Aerial crown-view tile of a tropical tree (Barro Colorado Island, Panama), acquired 20250818:
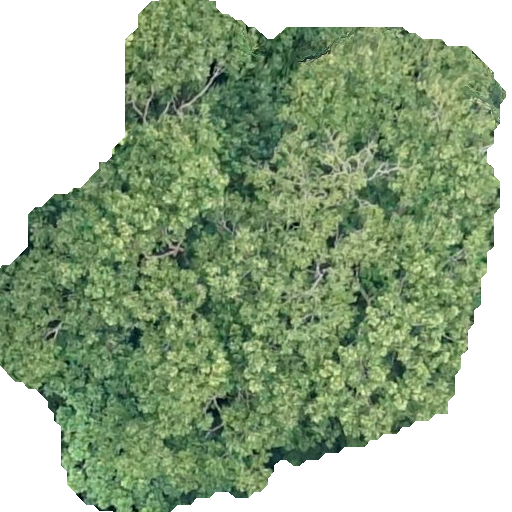
Species: Dipteryx oleifera
GBIF accepted scientific name: Dipteryx oleifera
Crown area: 268.62 m²